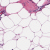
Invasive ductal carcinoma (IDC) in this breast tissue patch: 0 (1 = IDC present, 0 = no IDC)